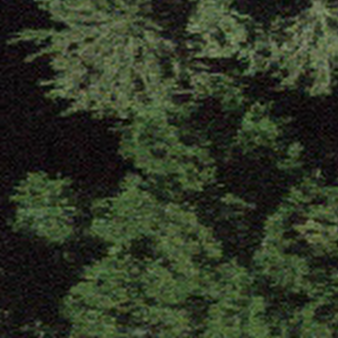
Label: other